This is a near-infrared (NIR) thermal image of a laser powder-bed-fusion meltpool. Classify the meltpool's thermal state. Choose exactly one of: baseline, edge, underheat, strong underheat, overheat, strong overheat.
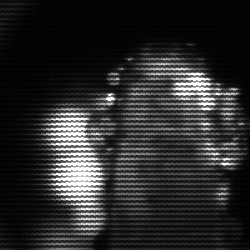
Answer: strong underheat